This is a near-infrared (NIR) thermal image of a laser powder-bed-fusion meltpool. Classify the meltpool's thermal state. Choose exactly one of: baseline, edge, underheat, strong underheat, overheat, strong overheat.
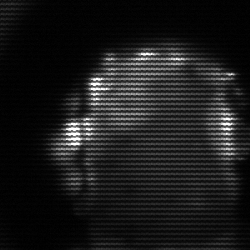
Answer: baseline